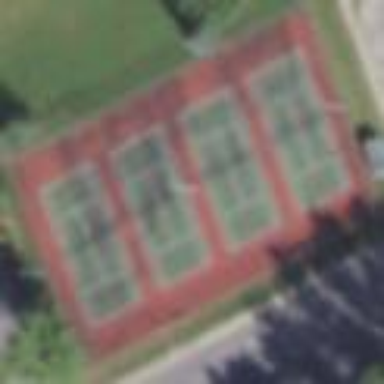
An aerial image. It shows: Tennis court on pitch designated for leisure land.